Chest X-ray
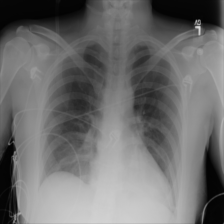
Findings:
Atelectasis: positive
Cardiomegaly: negative
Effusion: negative
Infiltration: negative
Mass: negative
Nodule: negative
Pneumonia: negative
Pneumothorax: negative
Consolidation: negative
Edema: negative
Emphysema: negative
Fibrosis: negative
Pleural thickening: negative
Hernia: negative